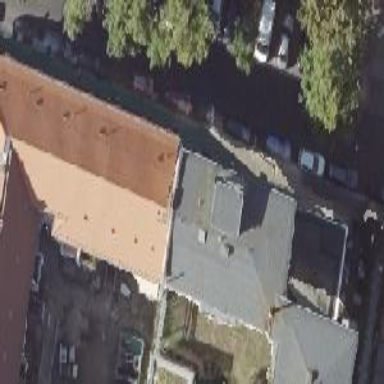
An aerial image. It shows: Hipped roof on residential building.